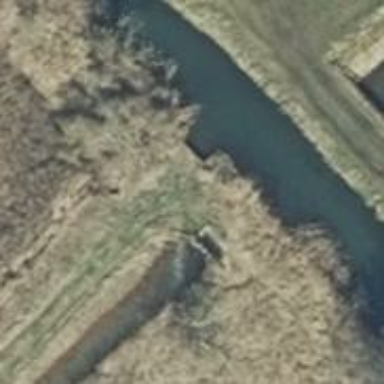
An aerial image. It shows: Culvert tunnel for waterway passage.